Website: ulta-beauty
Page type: address-validator
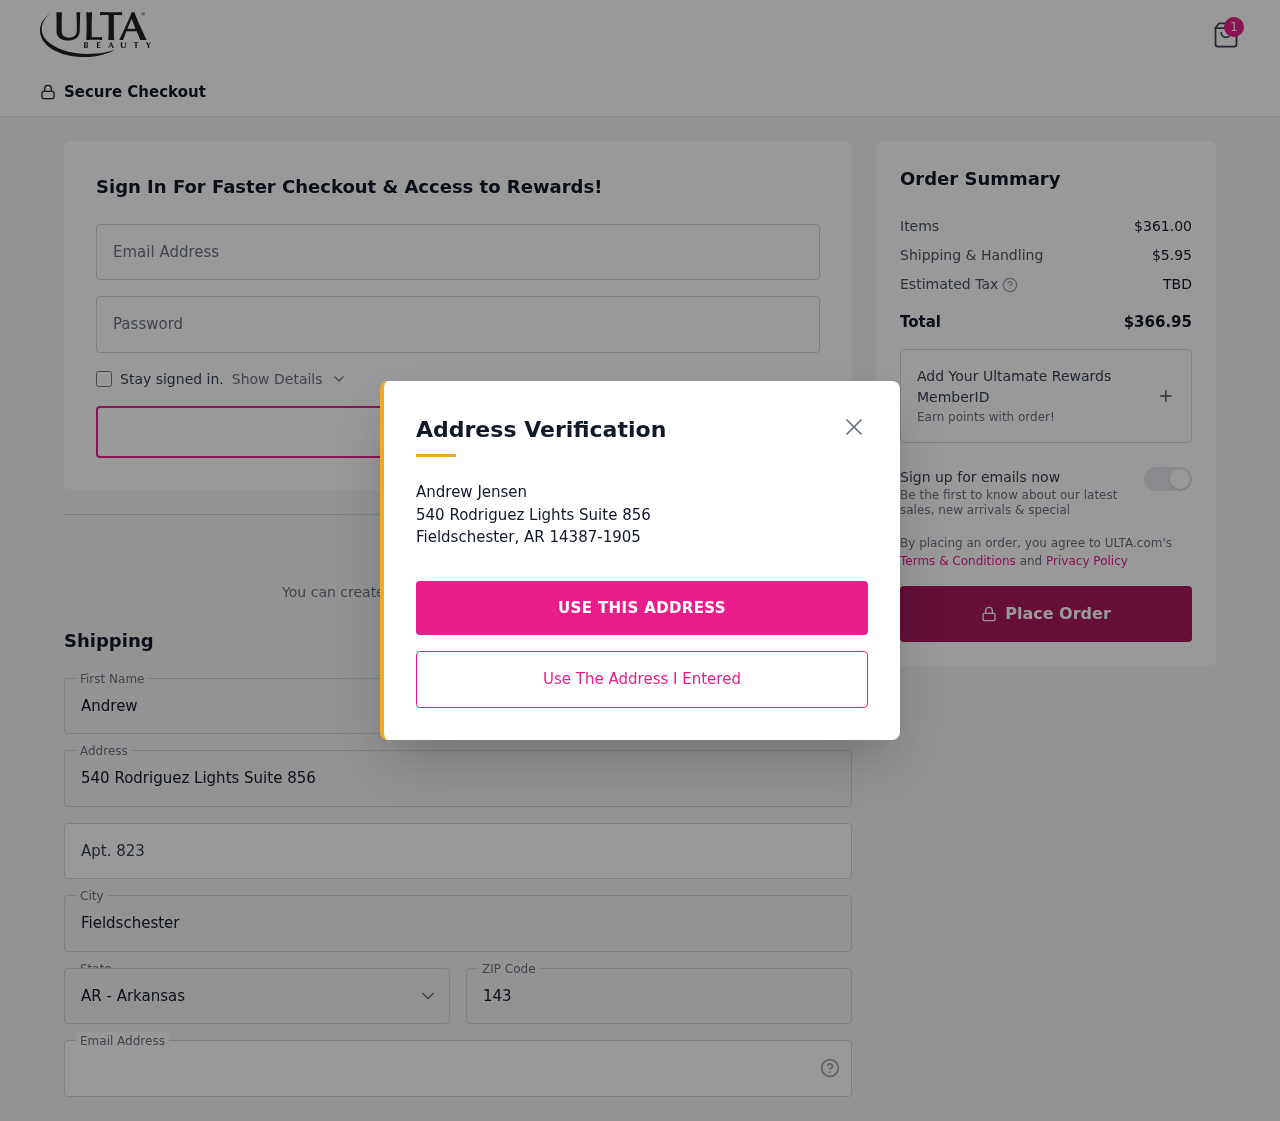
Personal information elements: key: PII_CITY
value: Fieldschester
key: PII_EMAIL
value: andrew_jensen@hotmail.com
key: PII_FIRSTNAME
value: Andrew
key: PII_LASTNAME
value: Jensen
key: PII_POSTCODE
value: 14387
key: PII_STATE_ABBR
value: AR
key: PII_STREET
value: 540 Rodriguez Lights Suite 856
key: PII_STREET2
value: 540 Rodriguez Lights Suite 856
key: PII_STREET2
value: Apt. 823
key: PII_FULLNAME2
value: Andrew Jensen
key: PII_CITY2
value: Fieldschester
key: PII_STATE_ABBR2
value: AR
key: PII_POSTCODE_FULL
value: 14387
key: PII_POSTCODE_EXT
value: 1905
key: PII_POSTCODE_NUMERIC
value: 14387
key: PII_POSTCODE_EXT_NUMERIC
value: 1905
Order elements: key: ORDER_NUM_ITEMS
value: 1
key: ORDER_SUBTOTAL
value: $361.00
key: ORDER_SHIPPING_COST
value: $5.95
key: ORDER_TOTAL
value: $366.95